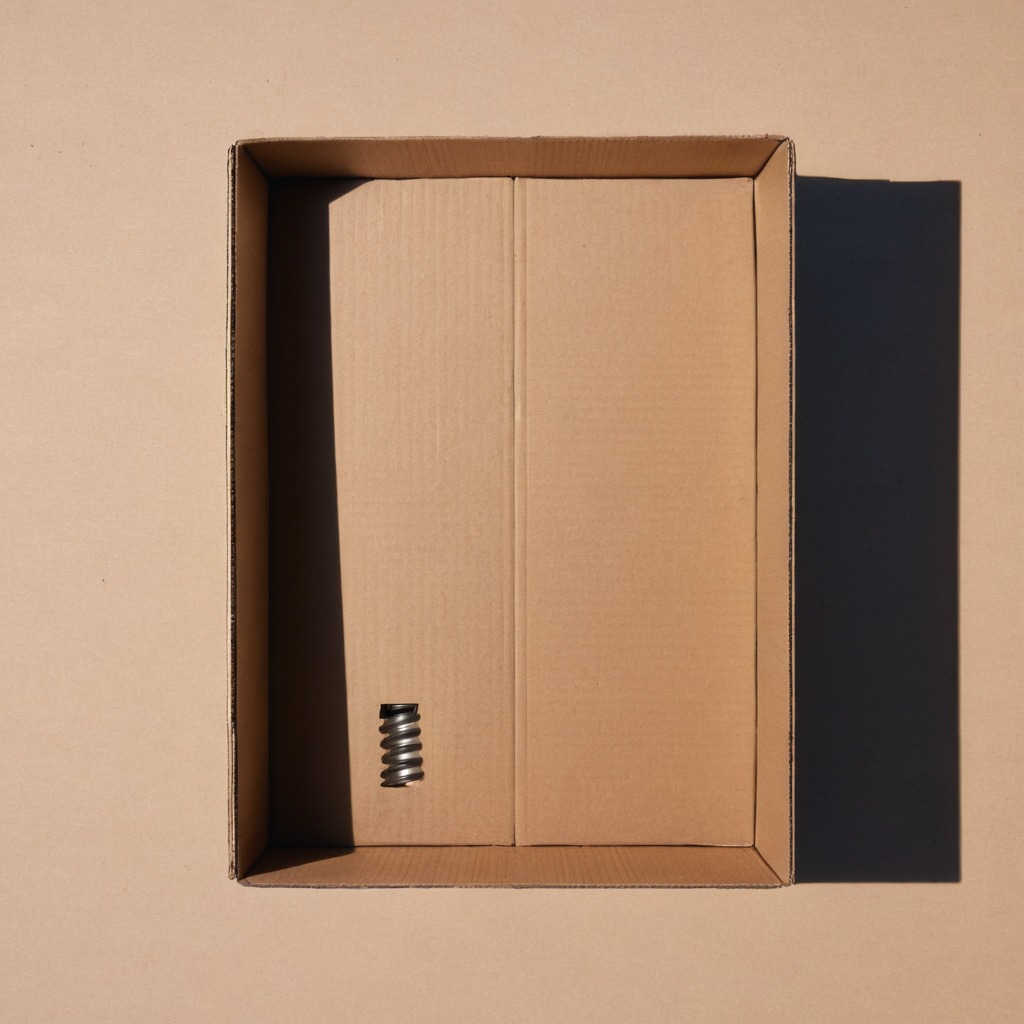
A coiled metal spring is lying on a clean dry cardboard box surface in an outdoor workshop during daytime bright natural light soft shadows slightly creased but